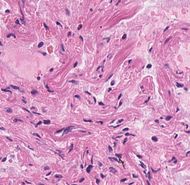
Tumor epithelial tissue: no
Tumor-associated stroma tissue: no
Normal tissue: yes